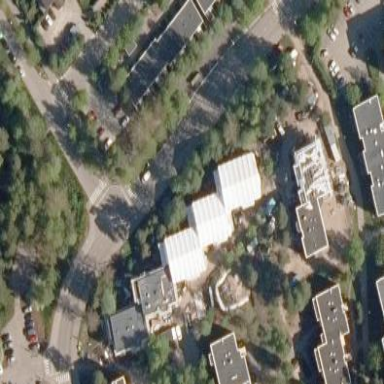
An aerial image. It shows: Residential building with apartments. The flat roof is covered with tar paper and the building is colored beige.